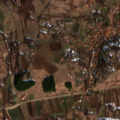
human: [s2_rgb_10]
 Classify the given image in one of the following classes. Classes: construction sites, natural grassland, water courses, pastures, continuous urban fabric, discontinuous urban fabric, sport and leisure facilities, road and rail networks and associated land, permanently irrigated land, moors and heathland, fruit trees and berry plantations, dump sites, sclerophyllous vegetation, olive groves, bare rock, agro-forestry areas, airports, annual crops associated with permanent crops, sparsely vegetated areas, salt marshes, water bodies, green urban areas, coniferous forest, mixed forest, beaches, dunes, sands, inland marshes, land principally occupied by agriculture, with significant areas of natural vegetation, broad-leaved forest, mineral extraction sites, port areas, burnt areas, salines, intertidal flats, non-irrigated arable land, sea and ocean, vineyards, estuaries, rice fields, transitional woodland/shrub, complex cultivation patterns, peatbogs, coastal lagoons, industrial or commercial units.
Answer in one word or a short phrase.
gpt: non-irrigated arable land, land principally occupied by agriculture, with significant areas of natural vegetation